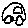
Label: car